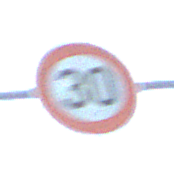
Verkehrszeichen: Geschwindigkeit30
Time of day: SunriseSunset
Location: Outdoor (Beach)
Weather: PartlyCloudy
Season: NotSpecified
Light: Natural